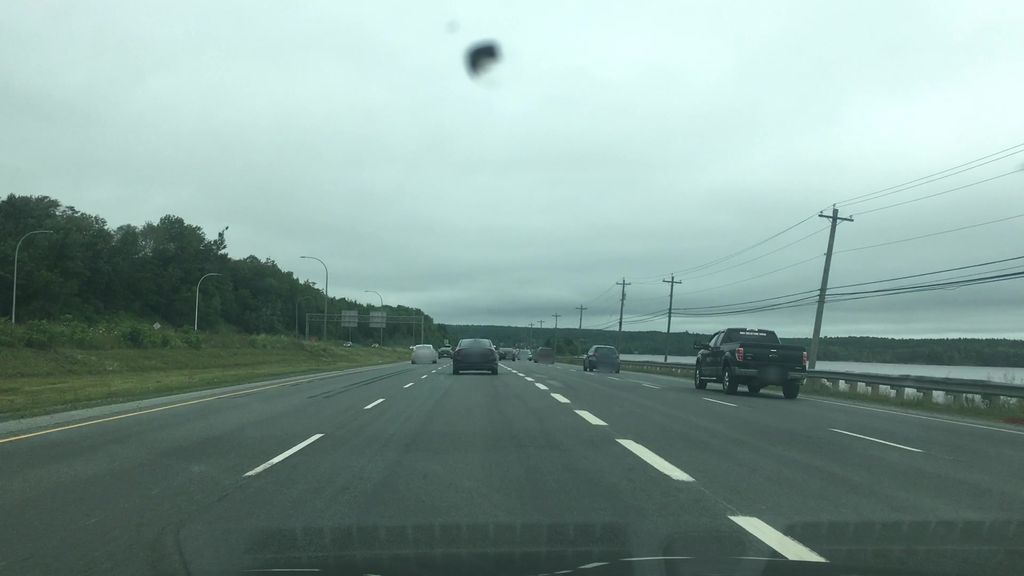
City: halifax